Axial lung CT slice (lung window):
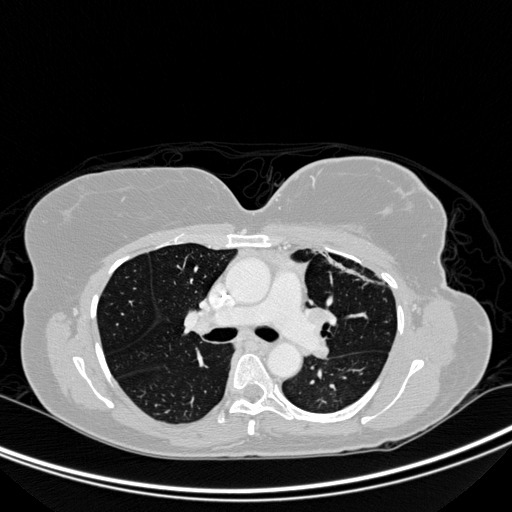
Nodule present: no